Question: I am trying to solve this recurrence
T(n) = 3 T(n/2) + n lg n ..
I have come to the solution that it belongs to masters theorem case 2 since n lg n is O(n^2)
but after referring to the solution manual i noticed this solution that they have

The soluttion says that n lg n = O ( n ^(lg 3 - e)) for e between 0 and 0.58
so this means n lg n is O(n) .. is this right? Am i missing something here?
Isn't nlgn O(n^2) ?
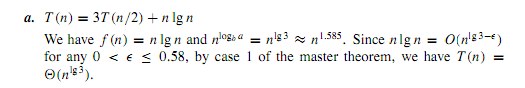
Answer: This will explain things better